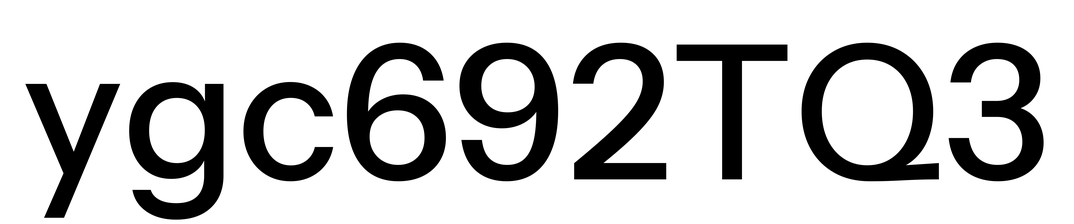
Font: InstrumentSans_Medium